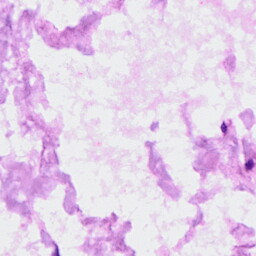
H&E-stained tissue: Ovarian